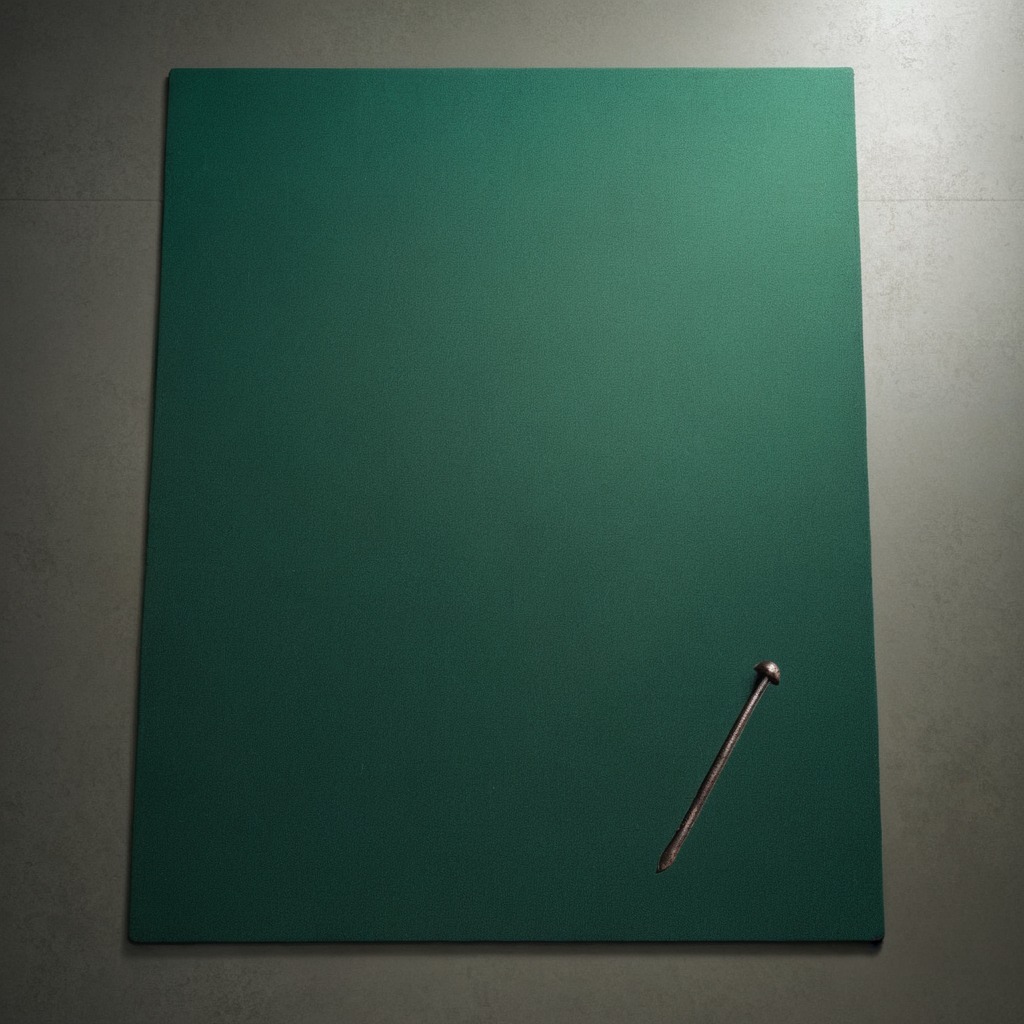
An iron nail is lying on the clean granite tabletop covered with a green rubber mat inside a workshop under bright overhead lighting crisp shadows high clarity worn but beneath the mat.